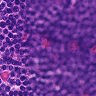
Metastatic tissue present: no